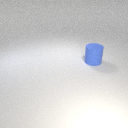
large blue rubber cylinder